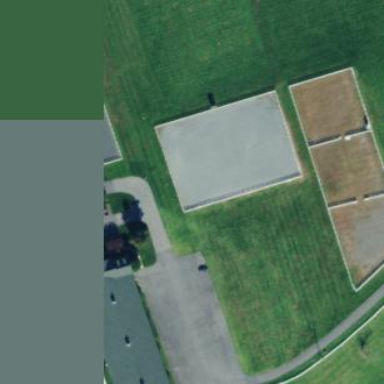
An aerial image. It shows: Fence around area designated for animal keeping.